Question: I have a problem with getting/handling data from '<form>' in ASP.NET MVC 4 Razor project.
What have I done?
- <URL>
Don't argue at my code, I'm only testing ASP.NET MVC 4 features.
As you can see in the controller's code, I've done also a for user info:
'''
public class AuthForm
{
public string Login { get; set; }
public string Password { get; set; }
}
'''
I thought, that ASP.NET if the model is correct will automatically parse data into the model, but mistaken.
Then I tried to use '.Request["name"]', but (inputs weren't empty):

Also I've tried to use such :
- '[HttpPost]'- '[AcceptVerbs(HttpVerbs.Post)]'
But also no success!
What did I wrong? Please, help me to fix my issues.
Thanks
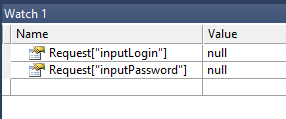
Answer: You need to use the helper methods so that MVC knows how to bind the values and then in the controller you will be able to use the model (as the model binder will figure it out for you)
e.g.
'''
@model Models.AuthForm
@{
ViewBag.Title = "SELF";
}
@section home {
@using (Html.BeginForm("Auth", "Controller")) {
<div class="control-group">
@Html.LabelFor(model => model.Login, new { @class = "control-label" })
<div class="controls">
@Html.TextBoxFor(model => model.Login, new { @class = "input-large", autocapitalize = "off" })
@Html.ValidationMessageFor(model => model.Login, "*", new { @class = "help-inline" })
</div>
</div>
<div class="control-group">
@Html.LabelFor(model => model.Password, new { @class = "control-label" })
<div class="controls">
@Html.PasswordFor(model => model.Password, new { @class= "input-large" })
@Html.ValidationMessageFor(model => model.Password, "*", new { @class = "help-inline" })
</div>
</div>
<div class="form-actions">
<input type="submit" class="btn btn-primary" value="Log On" />
</div>
}
}
'''
Using the native HTML controls is an option but you'll need to do it in the same way as the helper methods above otherwise the model won't be populated.